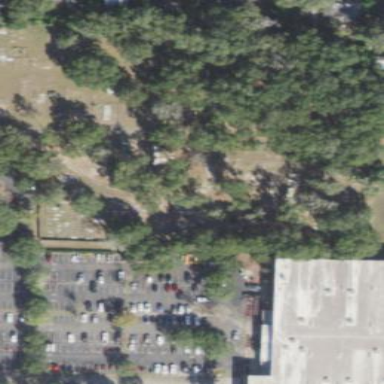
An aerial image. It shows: Cemetery.